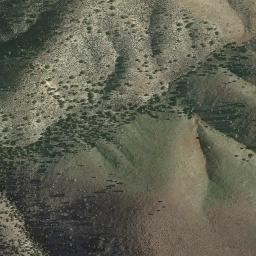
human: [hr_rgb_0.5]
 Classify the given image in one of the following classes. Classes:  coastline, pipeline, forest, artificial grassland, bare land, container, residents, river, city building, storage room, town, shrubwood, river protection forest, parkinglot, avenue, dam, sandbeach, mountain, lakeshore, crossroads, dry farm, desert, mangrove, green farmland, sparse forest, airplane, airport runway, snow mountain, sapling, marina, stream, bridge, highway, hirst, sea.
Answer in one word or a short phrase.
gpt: mountain